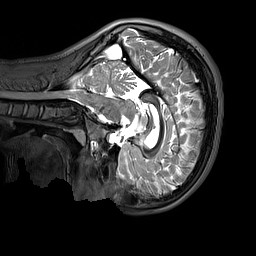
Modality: T2w
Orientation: sagittal
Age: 10
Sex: male
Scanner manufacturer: siemens
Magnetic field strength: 3 T
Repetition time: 3.2 s
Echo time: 0.408 s